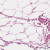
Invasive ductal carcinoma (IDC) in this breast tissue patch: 0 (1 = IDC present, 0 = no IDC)